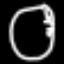
Label: clock